Brain MRI, t2w sequence, axial 2D slice.
Patient: age 38, sex F, weight 78 kg, height 1.78 m
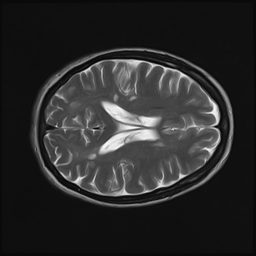